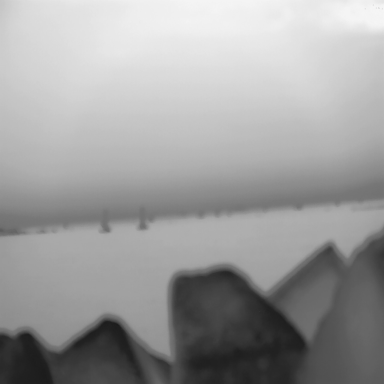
There are two sailboats in the infrared image.